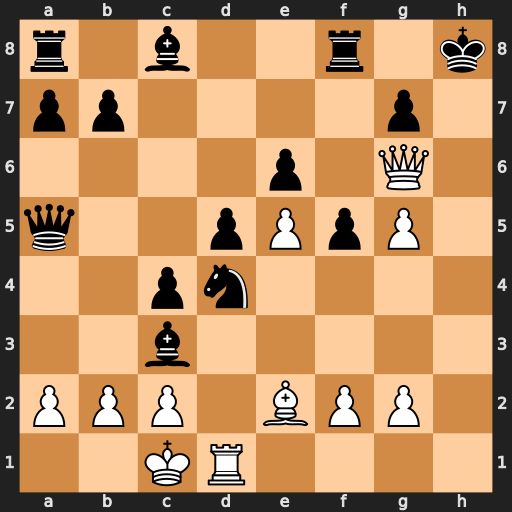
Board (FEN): r1b2r1k/pp4p1/4p1Q1/q2pPpP1/2pn4/2b5/PPP1BPP1/2KR4
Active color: w
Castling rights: -
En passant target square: -
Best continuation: Rh1+ Kg8 Qh7+ Kf7 Bh5+ Ke7 Qxg7+ Rf7 Qxf7+ Kd8 Qf8+ Kc7 Qd6#